Question: I have 3 RadioButton in one line (linearLayout). I want to distribute them properly in the line, and not align all of them to the left, just as in <URL>.
Currently it is displayed like this:

XML:
'''
<LinearLayout
android:layout_width="fill_parent"
android:layout_height="wrap_content" android:layout_below="@+id/linearLayout2"
android:layout_alignLeft="@+id/linearLayout2" android:id="@+id/linearLayout3">
<RadioGroup
android:layout_width="fill_parent"
android:layout_height="fill_parent" android:orientation="horizontal">
<RadioButton
android:layout_width="wrap_content"
android:layout_height="wrap_content"
android:text="Yes"
android:id="@+id/radioButton3" android:layout_gravity="center_horizontal|top" android:checked="false"/>
<RadioButton
android:layout_width="wrap_content"
android:layout_height="wrap_content"
android:text="Maybe"
android:id="@+id/radioButton" android:layout_gravity="center_horizontal|top" android:checked="true"/>
<RadioButton
android:layout_width="wrap_content"
android:layout_height="wrap_content"
android:text="No"
android:id="@+id/radioButton2" android:checked="false"/>
</RadioGroup>
</LinearLayout>
'''
It is possible for classic buttons with '0dp' (<URL>, but RadioButtons are invisible with this setting.
Is there an easy way to do that ?
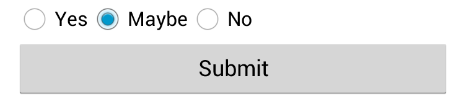
Answer: Try this
'''
<LinearLayout xmlns:android="http://schemas.android.com/apk/res/android"
android:id="@+id/linearLayout3"
android:layout_width="fill_parent"
android:layout_height="wrap_content"
android:layout_alignLeft="@+id/linearLayout2"
android:layout_below="@+id/linearLayout2" >
<RadioGroup
android:layout_width="fill_parent"
android:weightSum="3"
android:layout_height="fill_parent" android:orientation="horizontal">
<RadioButton
android:layout_width="fill_parent"
android:layout_weight="1"
android:layout_height="wrap_content"
android:text="Yes"
android:id="@+id/radioButton3" android:checked="false"/>
<RadioButton
android:layout_width="fill_parent"
android:layout_height="wrap_content"
android:text="Maybe"
android:layout_weight="1"
android:id="@+id/radioButton" android:checked="true"/>
<RadioButton
android:layout_width="fill_parent"
android:layout_weight="1"
android:layout_height="wrap_content"
android:text="No"
android:id="@+id/radioButton2" android:checked="false"/>
</RadioGroup>
</LinearLayout>
'''